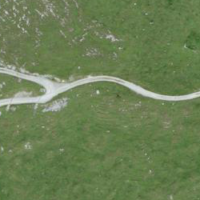
EUNIS habitat code: 26
Species observed at this site:
Viola calcarata